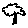
Label: tree